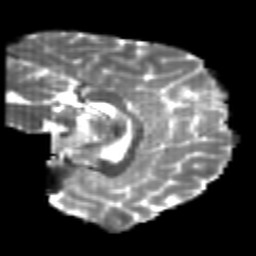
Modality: T2w
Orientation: sagittal
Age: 22
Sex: male
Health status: healthy
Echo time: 0.074 s